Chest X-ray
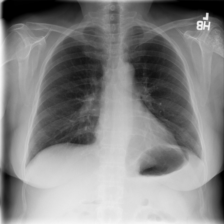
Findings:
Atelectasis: negative
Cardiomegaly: negative
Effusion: negative
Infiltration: negative
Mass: negative
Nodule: negative
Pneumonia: negative
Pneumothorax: negative
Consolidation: negative
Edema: negative
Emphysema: negative
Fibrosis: negative
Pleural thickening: negative
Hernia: negative